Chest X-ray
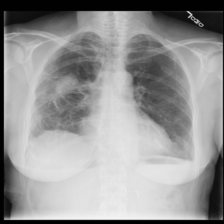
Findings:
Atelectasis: negative
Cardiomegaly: negative
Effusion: negative
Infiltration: negative
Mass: negative
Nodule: negative
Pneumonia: negative
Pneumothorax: negative
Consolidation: negative
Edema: negative
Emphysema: negative
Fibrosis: negative
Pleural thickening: negative
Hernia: negative